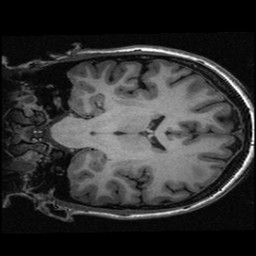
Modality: T1w
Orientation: coronal
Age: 22
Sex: female